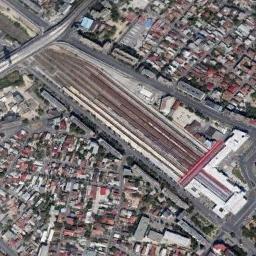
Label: railway_station